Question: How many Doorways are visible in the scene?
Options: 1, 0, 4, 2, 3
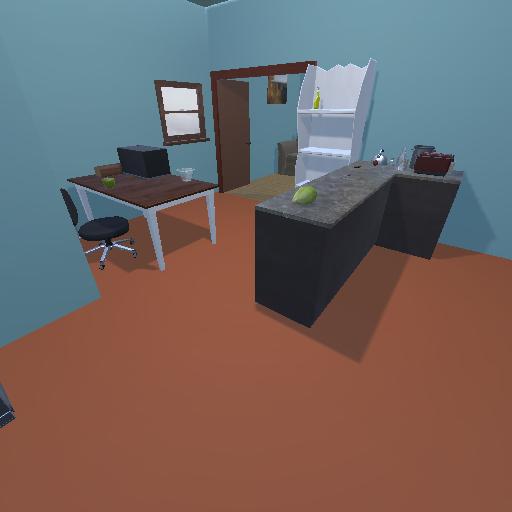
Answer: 1